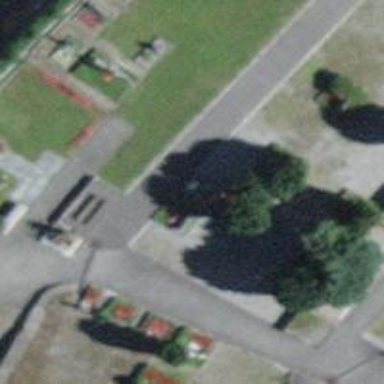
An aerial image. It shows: War memorial in the form of stele.